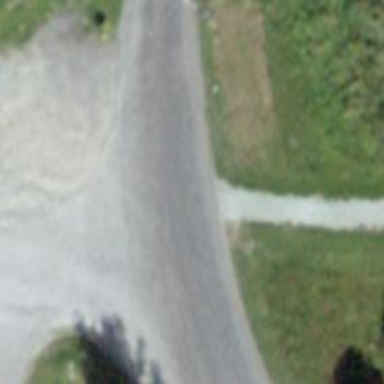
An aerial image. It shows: Tertiary road with asphalt surface and sidewalk on the left.